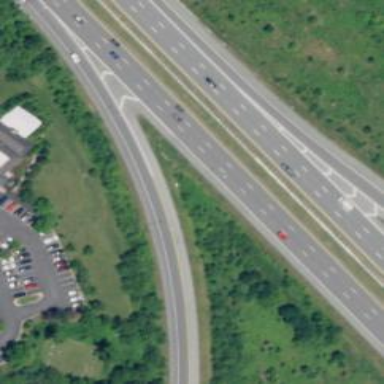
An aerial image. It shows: Trunk link highway.